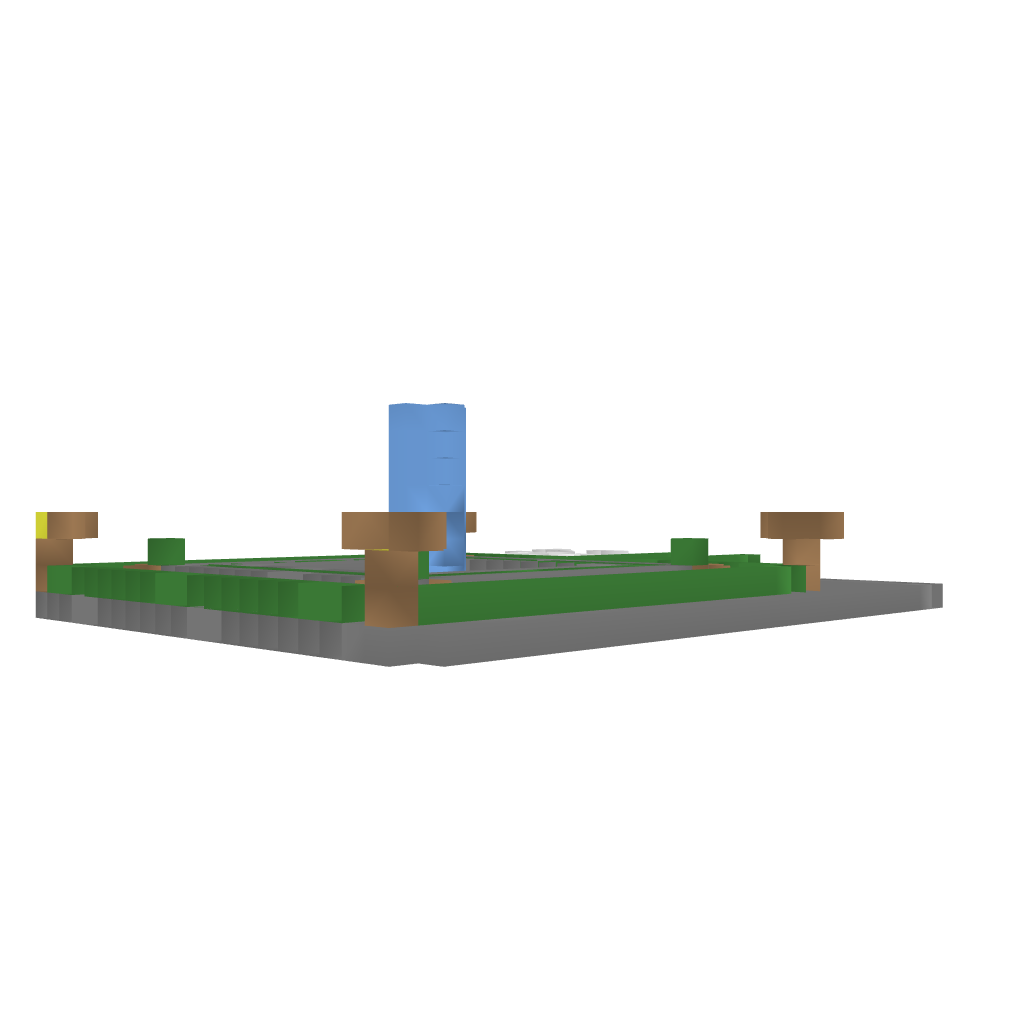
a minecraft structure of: Small Fountain bad low quality